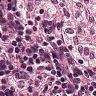
Metastatic tissue present: no